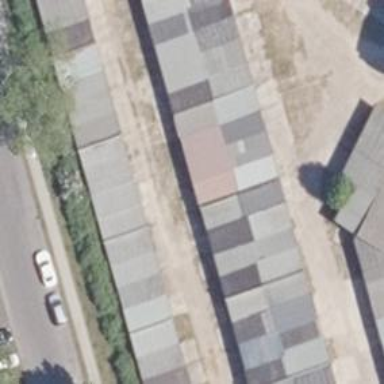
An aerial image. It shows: Group of garages.